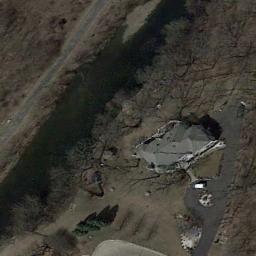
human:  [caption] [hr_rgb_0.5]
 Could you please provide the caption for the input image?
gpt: In a sparse residential area there is a house and many withered trees surrounded by open spaces .

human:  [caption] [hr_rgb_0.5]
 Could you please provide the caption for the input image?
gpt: There is a car in the sparse residential .

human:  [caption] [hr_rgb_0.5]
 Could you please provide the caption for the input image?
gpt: There is a house with a black roof on the lawn .

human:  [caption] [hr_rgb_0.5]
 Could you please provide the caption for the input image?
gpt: The sparse residential is on the bare land next to some trees and a road .

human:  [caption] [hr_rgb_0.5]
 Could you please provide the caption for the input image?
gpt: A sparse residential area with some withered trees and a black building .